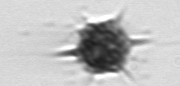
Label: Dictyocha